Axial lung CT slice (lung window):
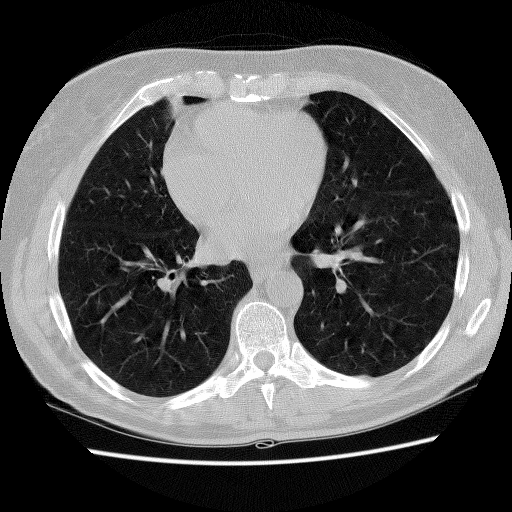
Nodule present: no